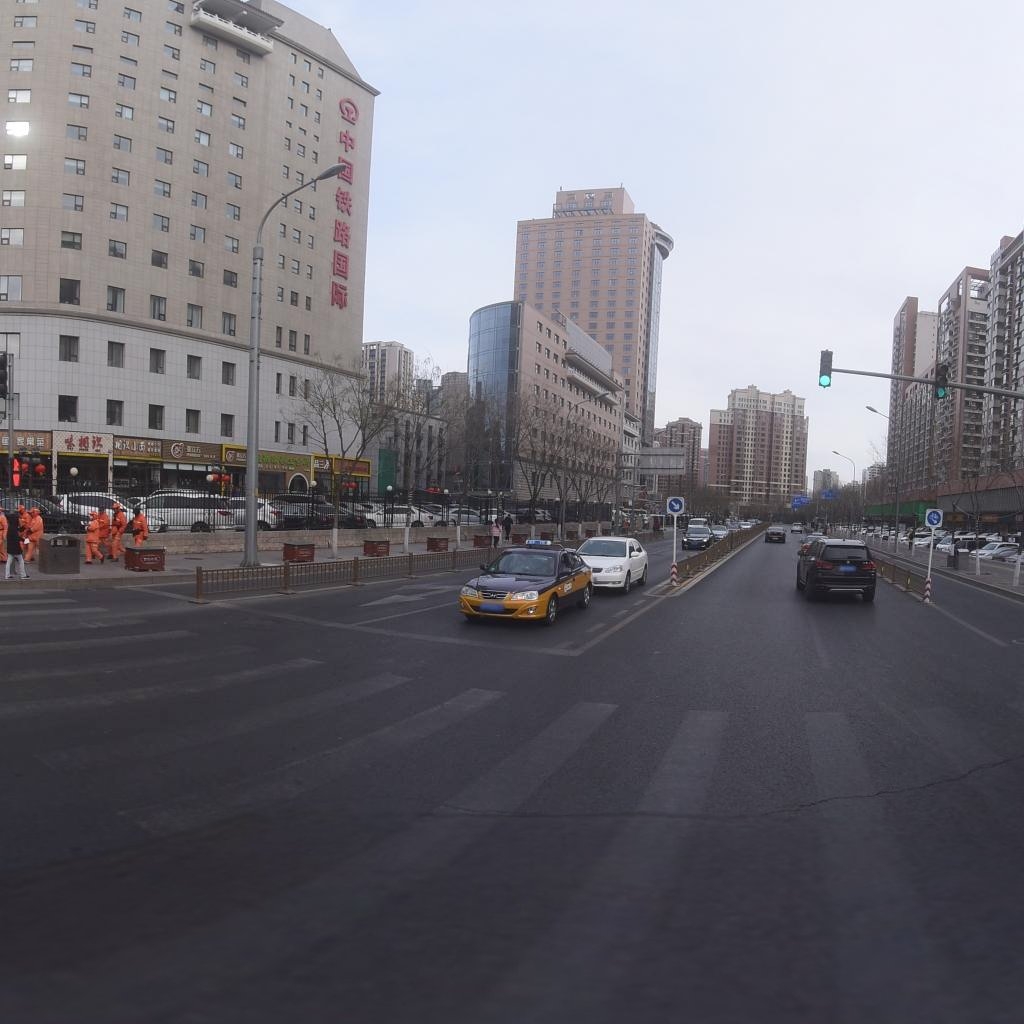
Region: Xicheng
Road damage annotations: transverse crack